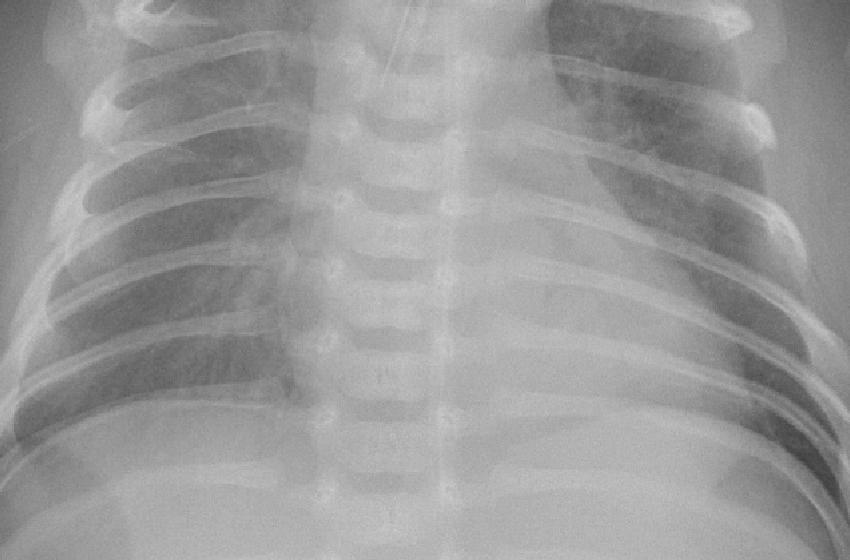
Diagnosis: PNEUMONIA